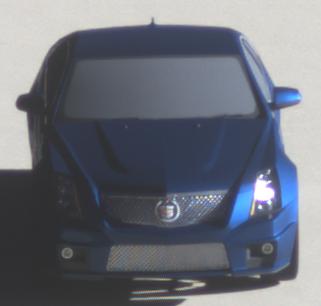
Make: Cadillac
Model: CTS-V
Detailed model: CTS-V (II) Limousine
Model produced from: 2008/11
Model produced until: 2010/12
Doors: 4
Color: blue
Road condition: dry road
Daytime: sunrise or sunset
Contrast: high contrast